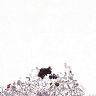
Metastatic tissue present: no